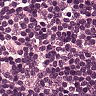
Metastatic tissue present: no